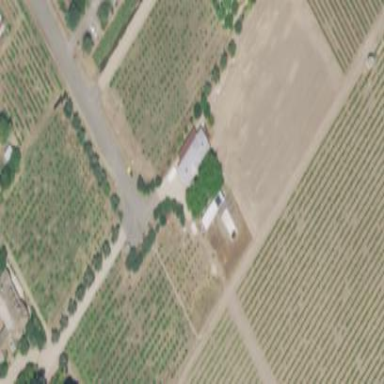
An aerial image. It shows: Vineyard with grape crops.